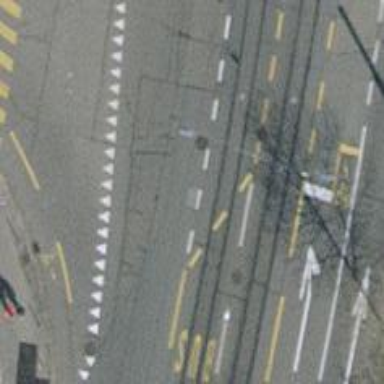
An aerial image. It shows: Uncontrolled zebra crossing with central island. The crossing is marked with zebra stripes.